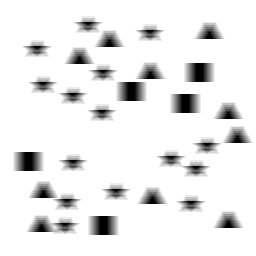
Squares: 5
Triangles: 10
Stars: 15
Total shapes: 30